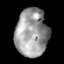
Tissue: lung
Cell type: T cells
Senescence score: 0.2023
Nuclear area (px): 1525
Mean DAPI intensity: 156.118